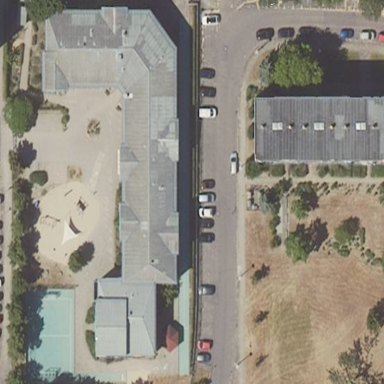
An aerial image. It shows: School building.